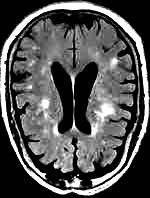
Label: notumor